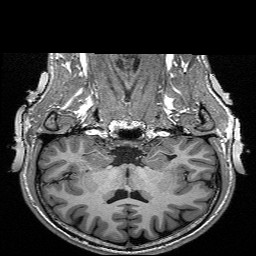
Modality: T1w
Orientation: sagittal